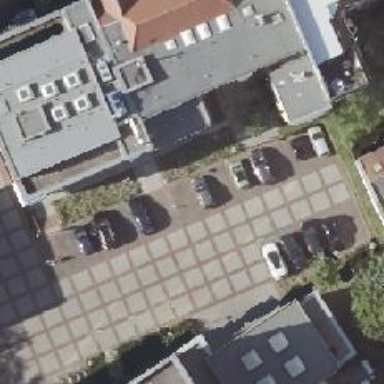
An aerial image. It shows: Parking area with surface.